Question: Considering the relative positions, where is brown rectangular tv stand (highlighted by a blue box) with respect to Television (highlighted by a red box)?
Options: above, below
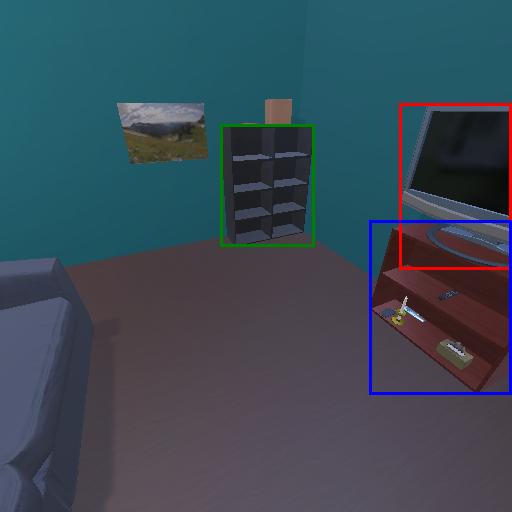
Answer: above